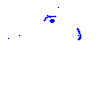
Particle: proton